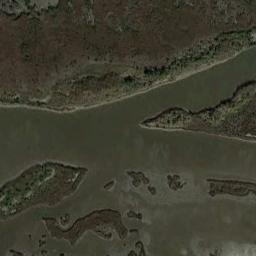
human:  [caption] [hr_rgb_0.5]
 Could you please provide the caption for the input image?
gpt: There is a large land mixed with green and brown in the river in a wetland .

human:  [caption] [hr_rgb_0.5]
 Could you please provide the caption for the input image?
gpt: This wetland is totally covered with vegetation .

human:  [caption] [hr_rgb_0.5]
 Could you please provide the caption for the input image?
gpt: The wetland consists of bare land .

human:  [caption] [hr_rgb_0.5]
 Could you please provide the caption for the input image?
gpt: There are many plants on the wetlands .

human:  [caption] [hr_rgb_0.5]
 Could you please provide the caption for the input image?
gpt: There are many water areas on the wetland .